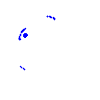
Particle: kaon